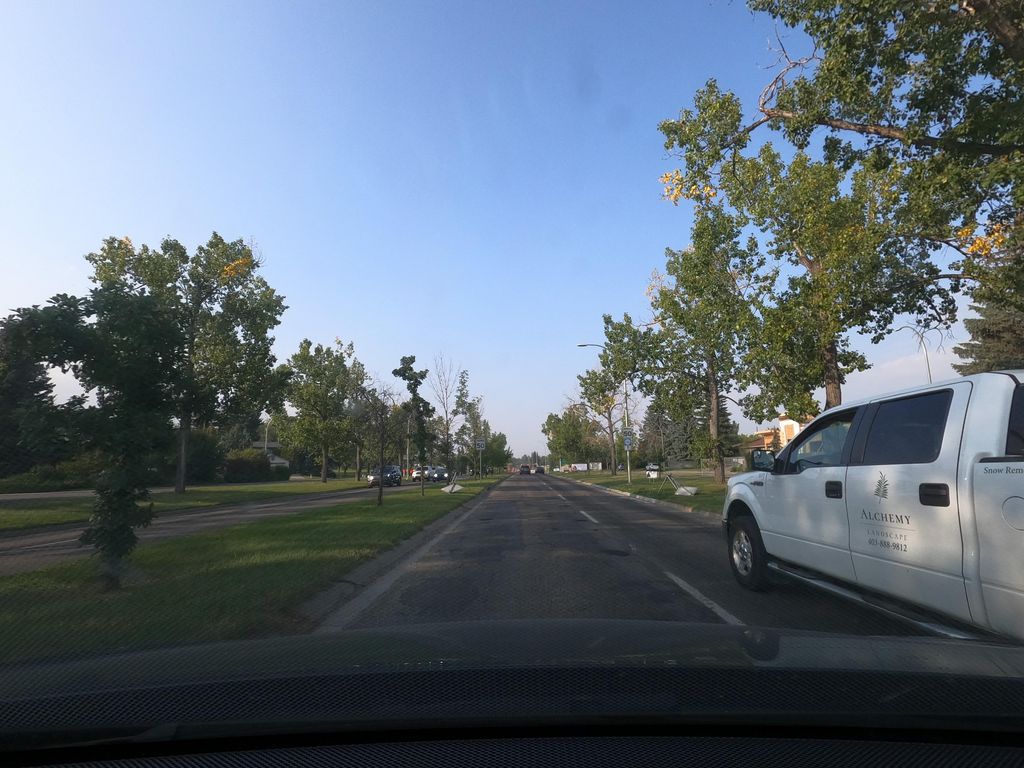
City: calgary